一年级 · 算术

(1) 买上面物品中的两件, 最多花多少元?

答: 最多花（）元。

(2) 买上面物品中的两件, 最少花多少元?

答: 最少花 $(\quad)$ 元。
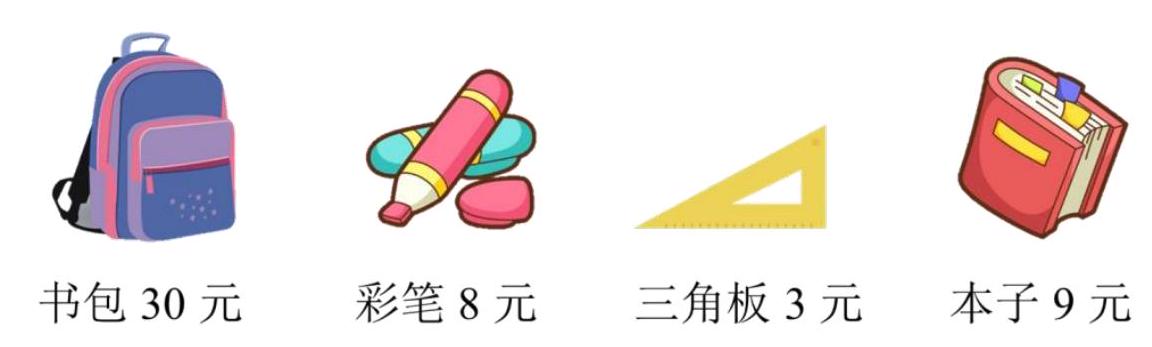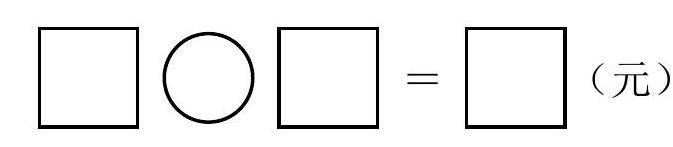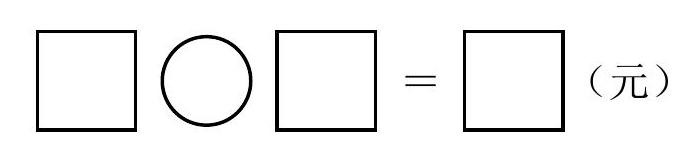
答案: 详解（1） $30+9=39$ （元）

答: 最多花 39 元。

(2) $3+8=11$ (元)

答: 最少花 11 元。